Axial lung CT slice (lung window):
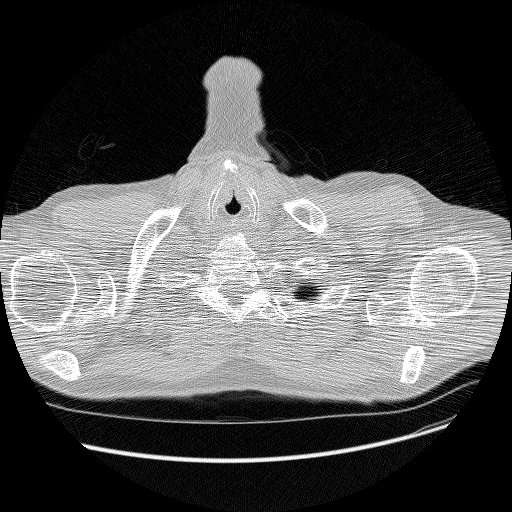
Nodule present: no